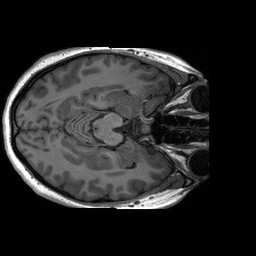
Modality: T1w
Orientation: axial
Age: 28
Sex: female
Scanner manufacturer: siemens
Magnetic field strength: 3 T
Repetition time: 2.3 s
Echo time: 0.00233 s